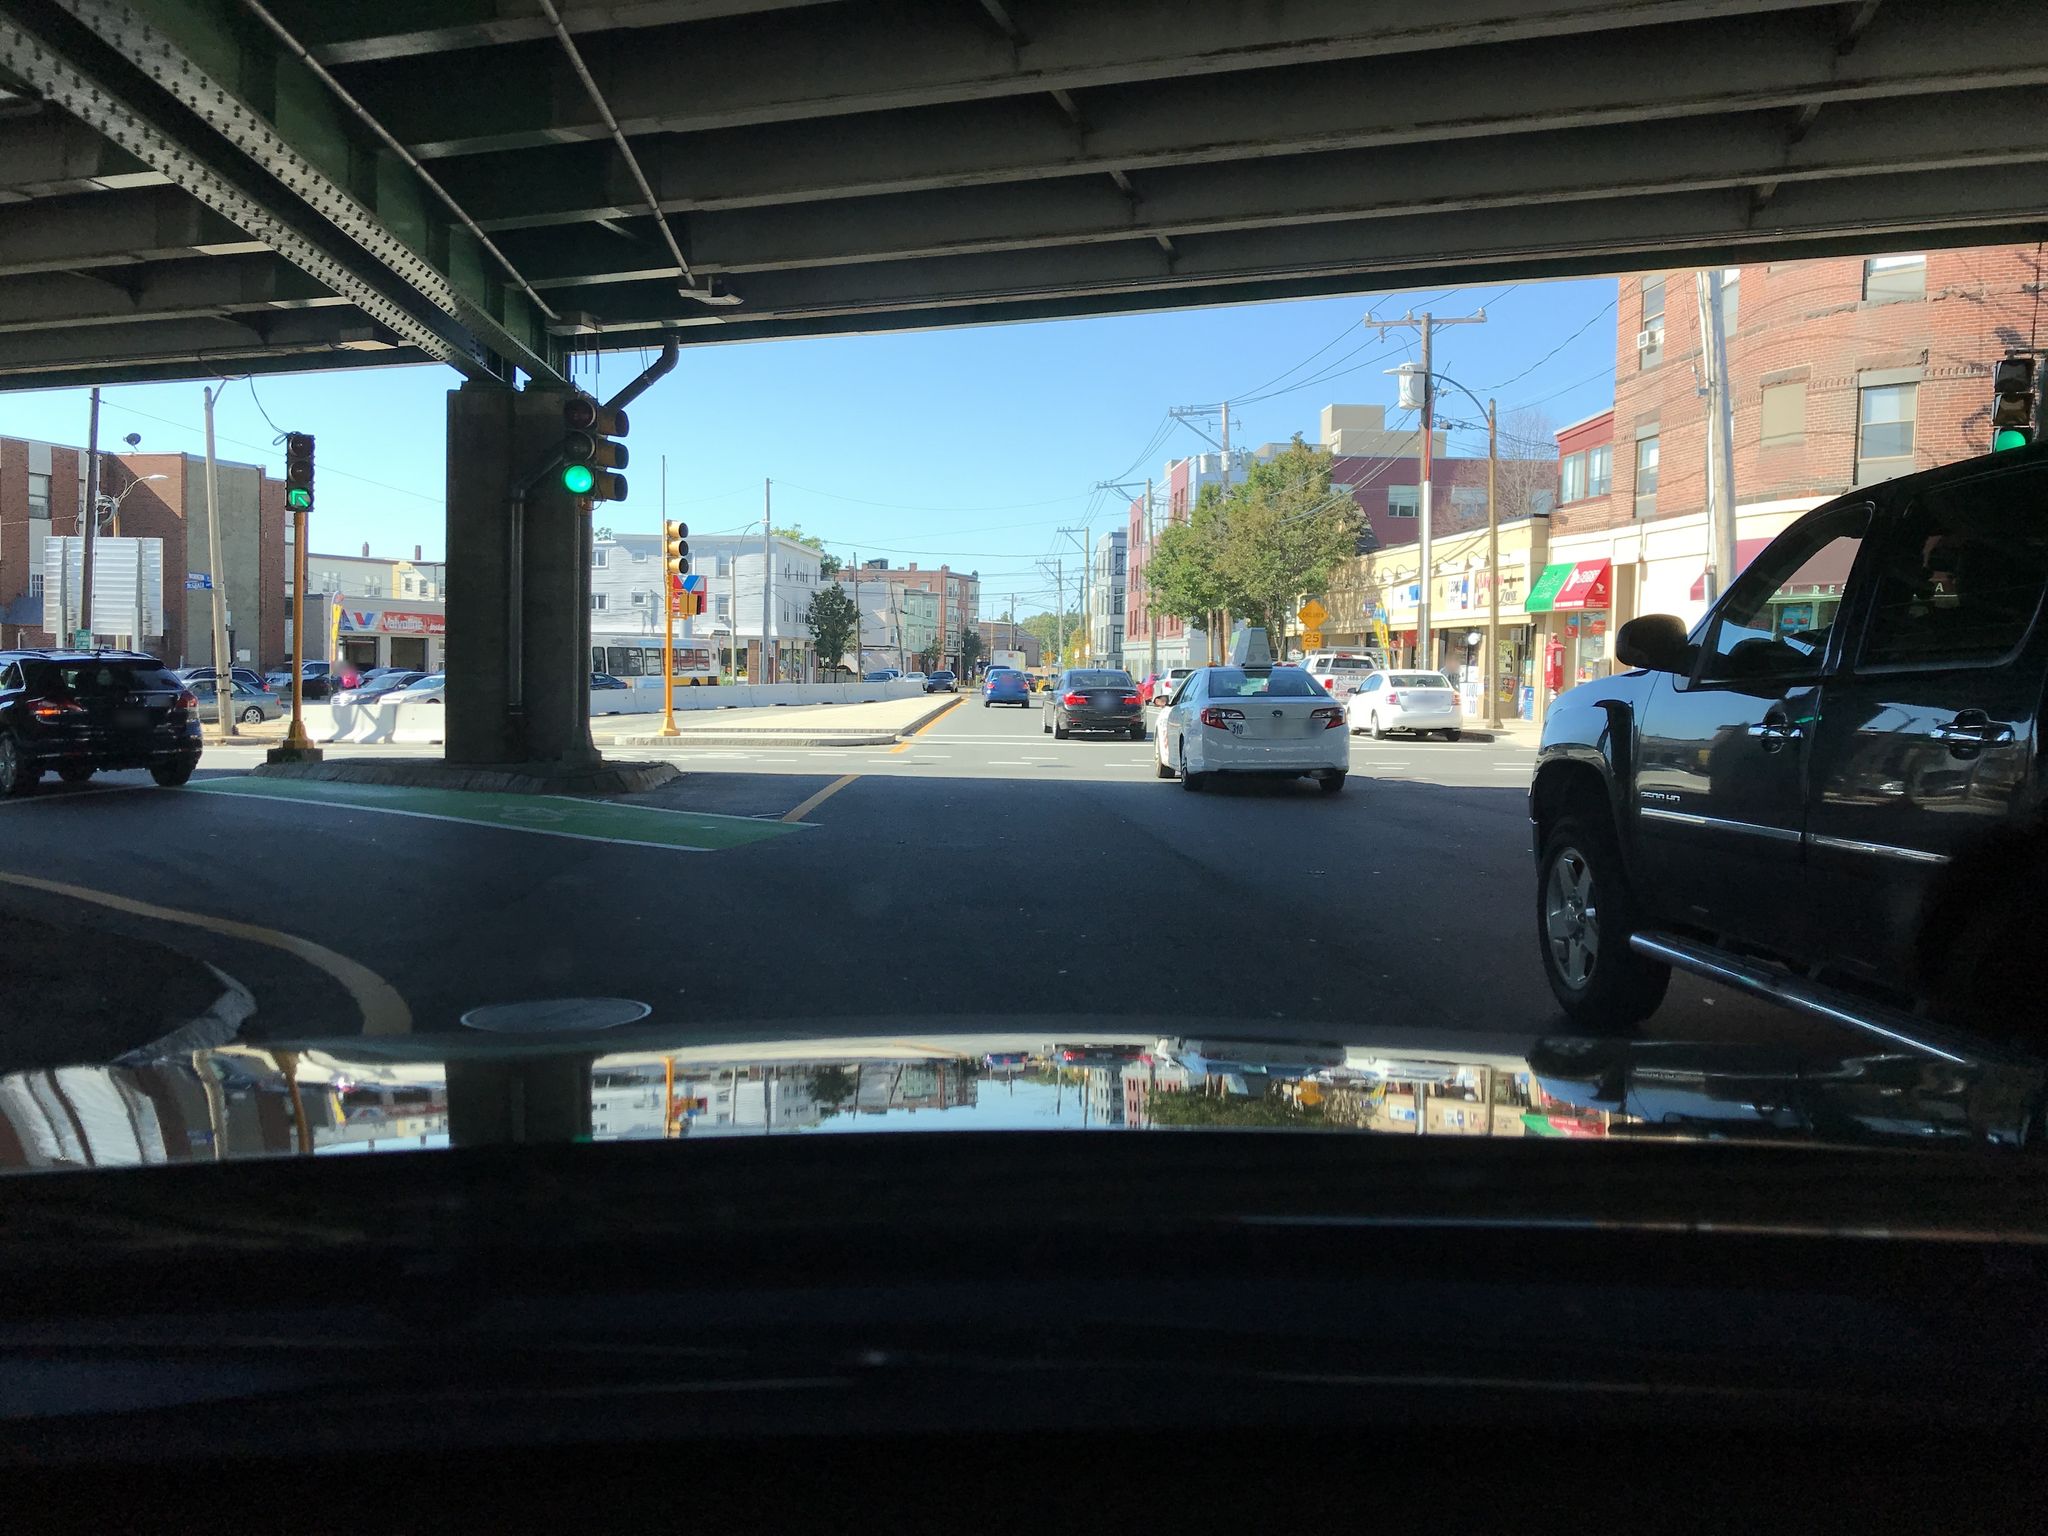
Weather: clear
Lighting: day
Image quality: good
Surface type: driving surface
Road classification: secondary
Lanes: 2
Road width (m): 18.3
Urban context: urban centre
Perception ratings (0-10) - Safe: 4.97, Lively: 8.96, Beautiful: 2.79, Boring: 1.84, Depressing: 0.83, Wealthy: 2.29